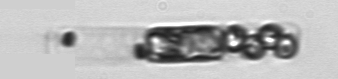
Label: Guinardia_delicatula_TAG_internal_parasite